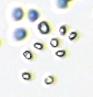
Label: Phaeocystis